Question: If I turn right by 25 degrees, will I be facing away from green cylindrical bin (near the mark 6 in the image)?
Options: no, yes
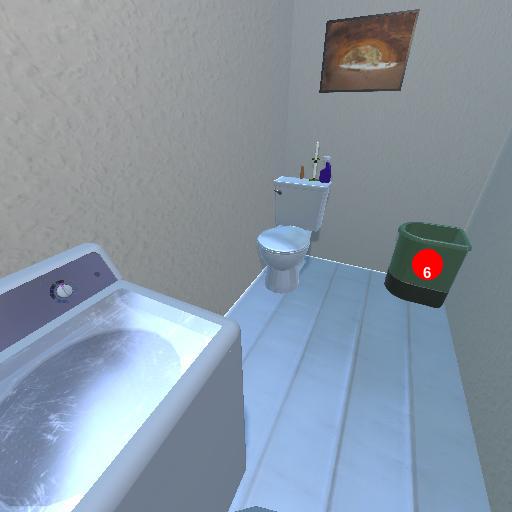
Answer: no